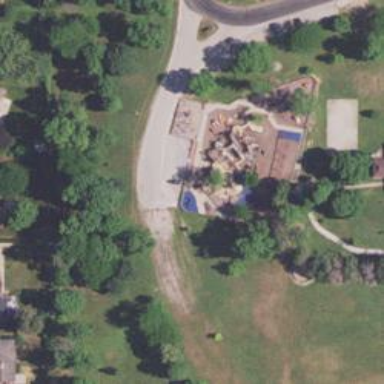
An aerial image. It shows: Playground area for leisure land.